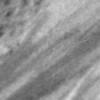
Label: change